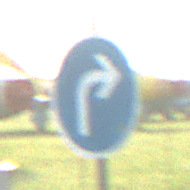
Verkehrszeichen: VorgeschriebeneFahrtrichtungRechts
Umgebung: Outdoor, Special
Tageszeit: SunriseSunset
Wetter: Clear
Licht: Natural
Jahreszeit: NotSpecified
Kontrast: MediumContrast